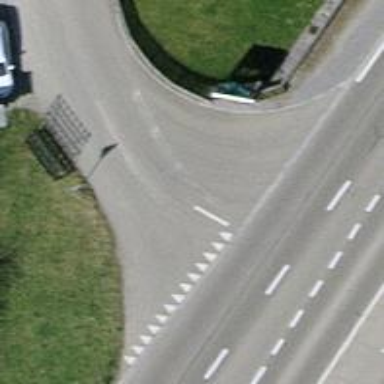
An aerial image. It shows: Road with "give way" sign.